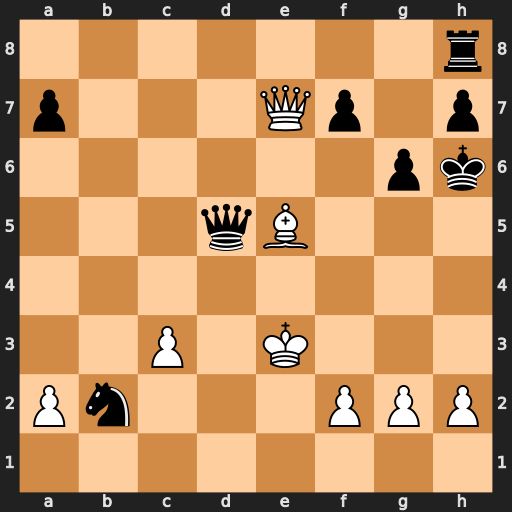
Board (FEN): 7r/p3Qp1p/6pk/3qB3/8/2P1K3/Pn3PPP/8
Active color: w
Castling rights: -
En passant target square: -
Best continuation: Qh4#